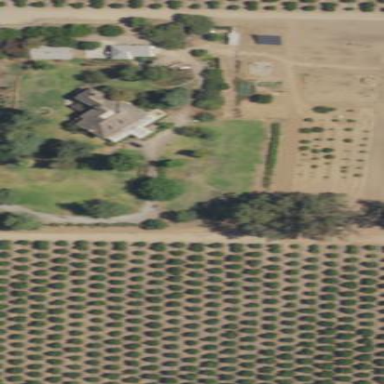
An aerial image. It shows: Orchard.